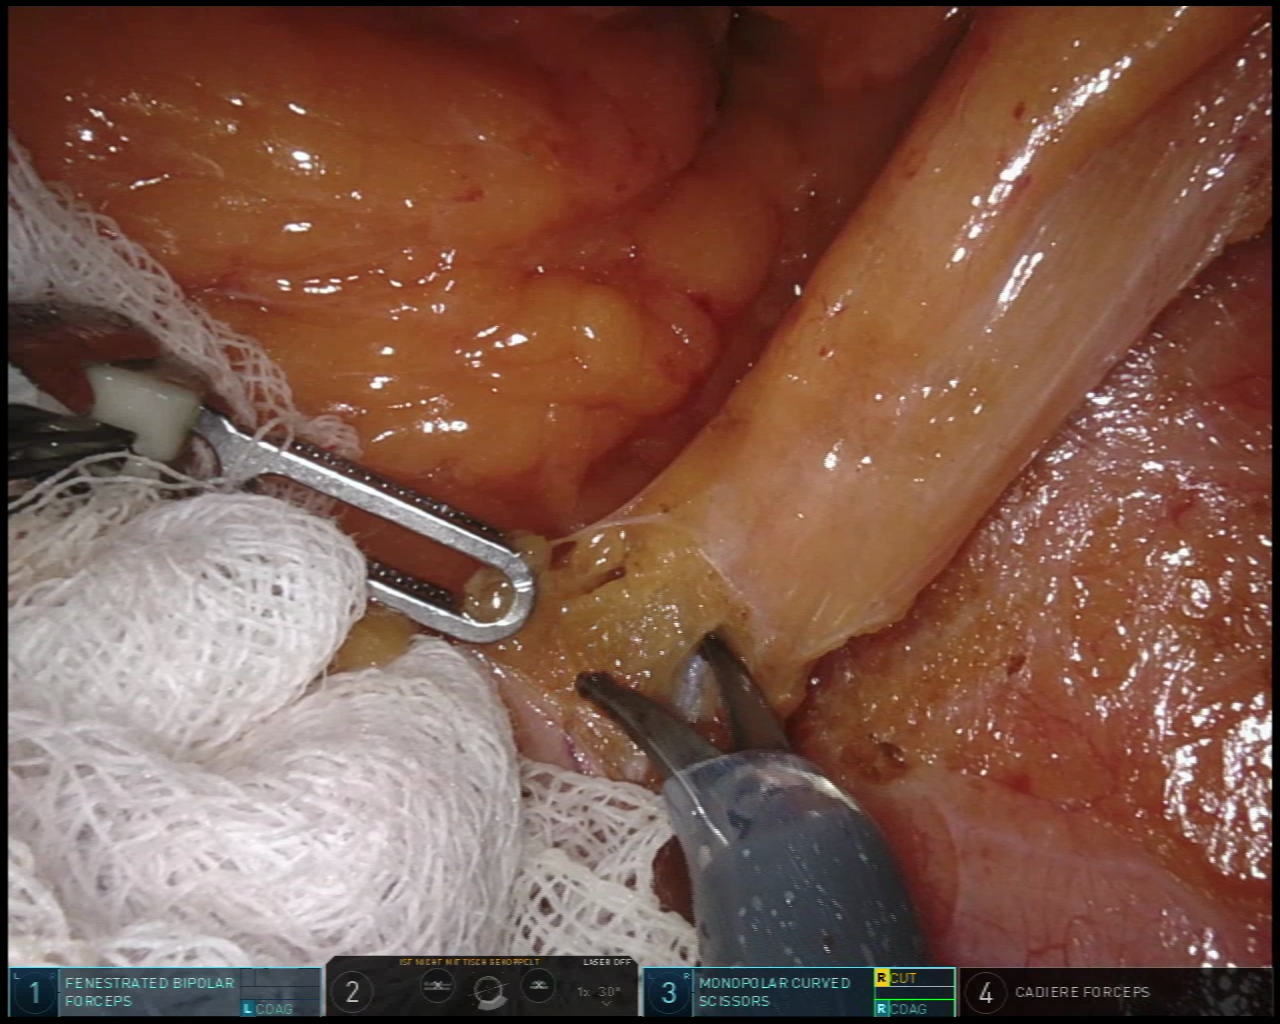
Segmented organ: intestinal_veins
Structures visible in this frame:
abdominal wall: no
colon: no
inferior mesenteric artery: no
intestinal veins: yes
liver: no
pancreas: no
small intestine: no
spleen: no
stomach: no
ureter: no
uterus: no
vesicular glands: no